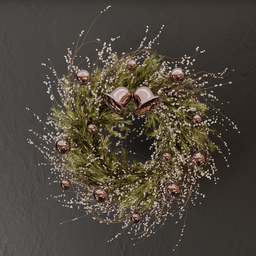
Label: decoration